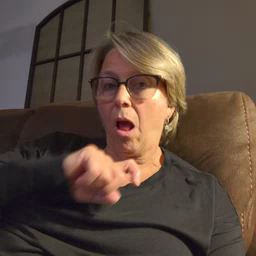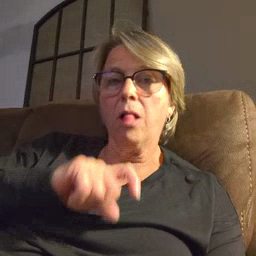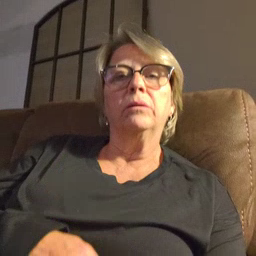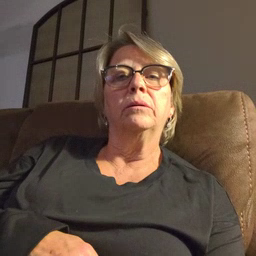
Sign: doll